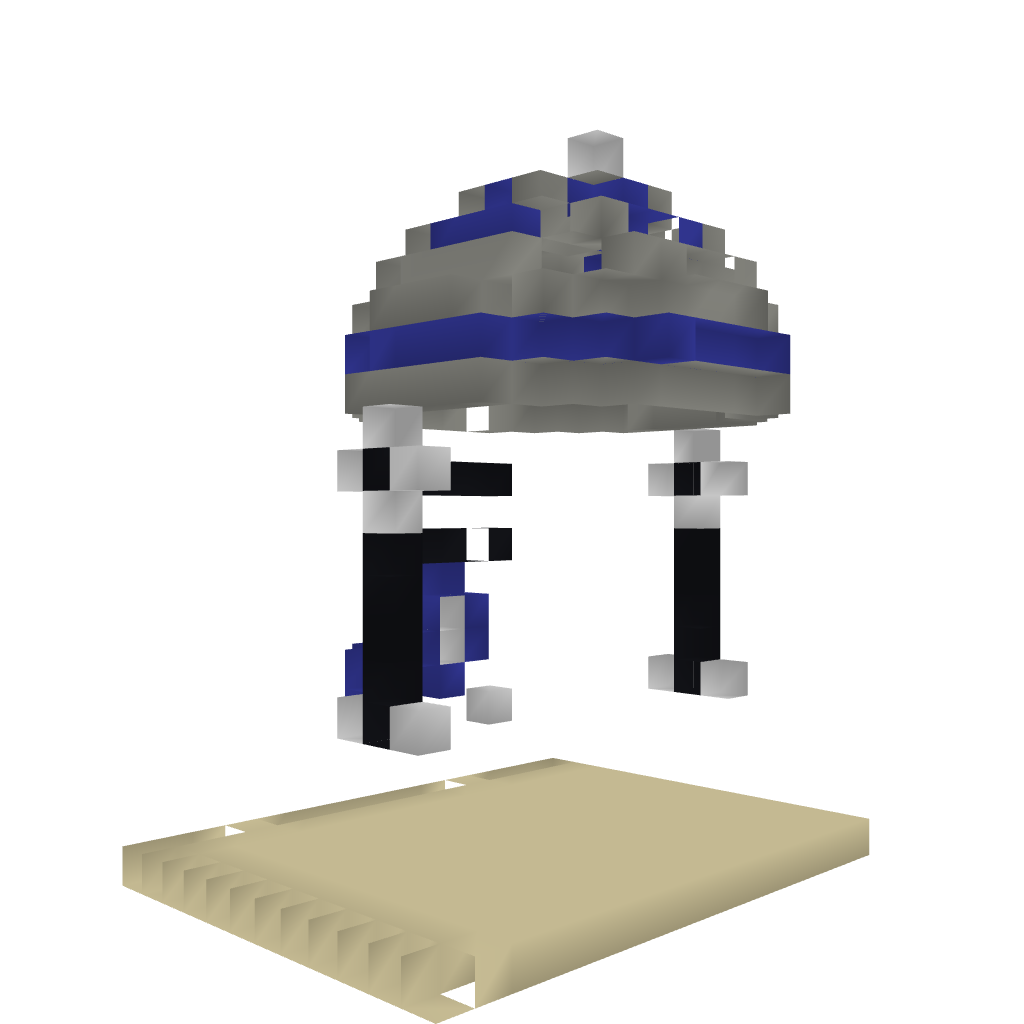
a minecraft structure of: R2D2 v1